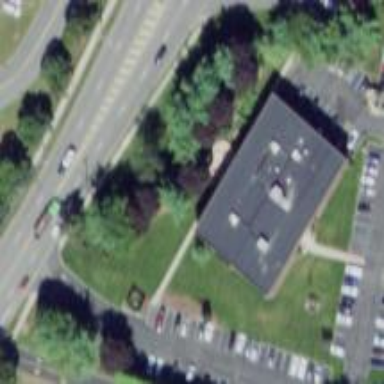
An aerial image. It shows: Healthcare clinic.